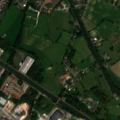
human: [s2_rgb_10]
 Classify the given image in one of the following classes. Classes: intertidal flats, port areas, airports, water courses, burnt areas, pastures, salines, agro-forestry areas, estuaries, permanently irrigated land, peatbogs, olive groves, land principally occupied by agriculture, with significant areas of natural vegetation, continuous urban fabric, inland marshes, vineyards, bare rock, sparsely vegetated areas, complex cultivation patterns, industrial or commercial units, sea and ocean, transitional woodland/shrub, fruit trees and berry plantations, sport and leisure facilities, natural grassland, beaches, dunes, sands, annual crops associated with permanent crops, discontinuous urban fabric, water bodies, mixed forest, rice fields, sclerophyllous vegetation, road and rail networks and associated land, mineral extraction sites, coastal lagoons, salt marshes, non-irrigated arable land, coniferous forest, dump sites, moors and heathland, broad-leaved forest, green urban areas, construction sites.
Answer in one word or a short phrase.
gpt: discontinuous urban fabric, industrial or commercial units, sport and leisure facilities, complex cultivation patterns, moors and heathland